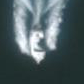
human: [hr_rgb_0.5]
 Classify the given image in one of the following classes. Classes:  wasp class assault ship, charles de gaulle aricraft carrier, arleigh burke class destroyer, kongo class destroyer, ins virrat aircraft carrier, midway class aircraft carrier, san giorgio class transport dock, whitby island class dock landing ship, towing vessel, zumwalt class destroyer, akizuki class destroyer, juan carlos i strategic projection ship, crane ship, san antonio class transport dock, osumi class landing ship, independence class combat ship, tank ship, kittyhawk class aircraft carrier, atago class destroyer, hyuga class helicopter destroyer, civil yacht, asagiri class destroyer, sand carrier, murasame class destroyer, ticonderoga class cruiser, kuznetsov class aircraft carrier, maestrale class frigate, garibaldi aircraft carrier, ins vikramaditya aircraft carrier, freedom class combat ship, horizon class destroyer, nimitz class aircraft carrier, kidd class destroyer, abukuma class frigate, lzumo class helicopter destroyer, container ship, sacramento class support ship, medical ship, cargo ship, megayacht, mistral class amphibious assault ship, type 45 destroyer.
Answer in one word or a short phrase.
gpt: Civil yacht